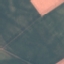
Land use / land cover: AnnualCrop